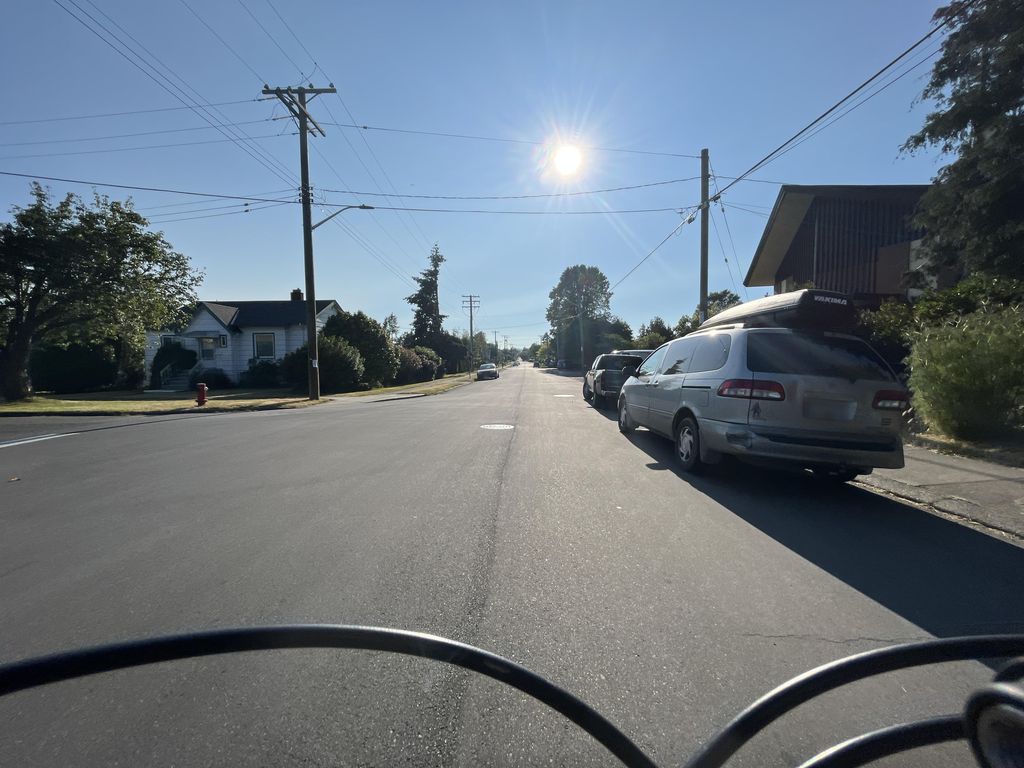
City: victoria